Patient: sex M, age 47
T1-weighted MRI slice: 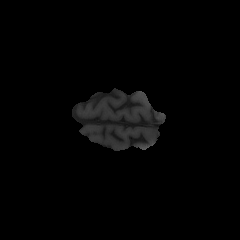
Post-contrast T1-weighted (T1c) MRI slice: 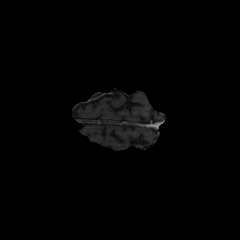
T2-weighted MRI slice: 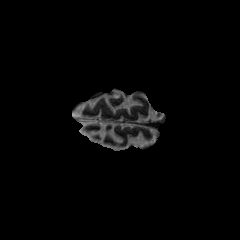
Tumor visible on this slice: no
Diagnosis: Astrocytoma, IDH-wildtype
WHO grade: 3